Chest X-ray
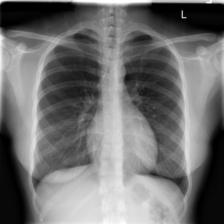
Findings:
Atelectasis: negative
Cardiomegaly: negative
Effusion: negative
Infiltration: negative
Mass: negative
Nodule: negative
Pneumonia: negative
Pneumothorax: negative
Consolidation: negative
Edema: negative
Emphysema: negative
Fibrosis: negative
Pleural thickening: negative
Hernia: negative